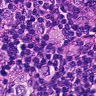
Metastatic tissue present: yes